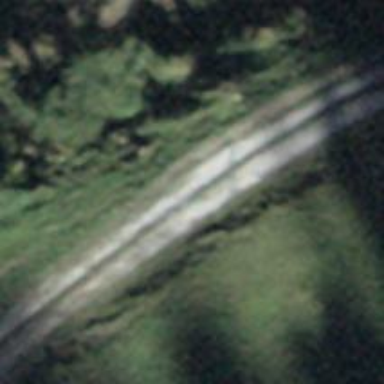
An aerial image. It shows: Gravel track with grade3 tracktype.